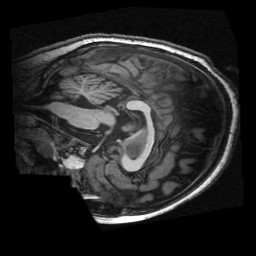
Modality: T1w
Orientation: sagittal
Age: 9
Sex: female
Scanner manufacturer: siemens
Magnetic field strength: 3 T
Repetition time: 2.3 s
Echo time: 0.00336 s